Interaction volume radius: 5 \u00c5
Interaction volume height: 10 \u00c5
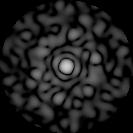
Disorder parameter: 0.8527